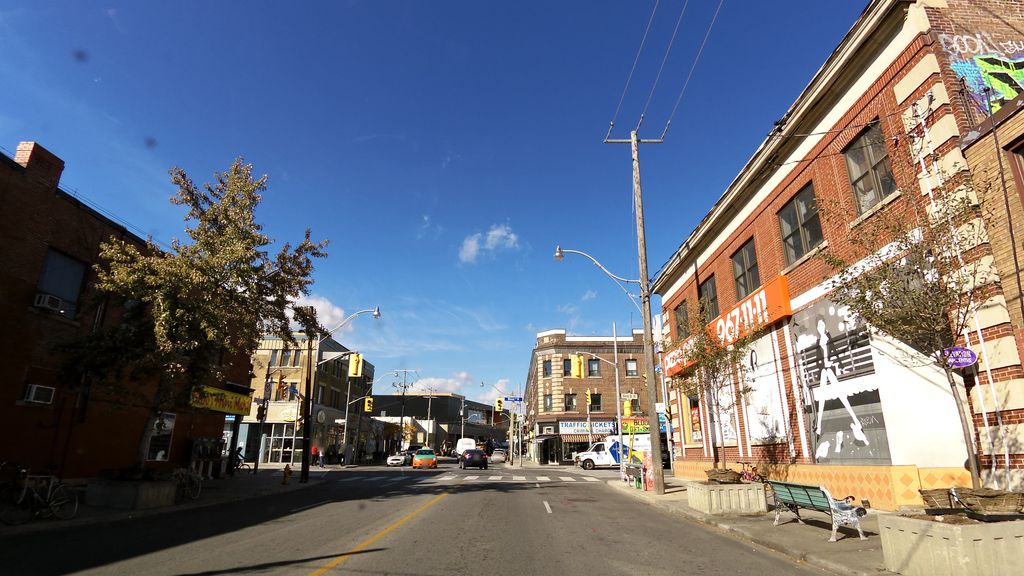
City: toronto